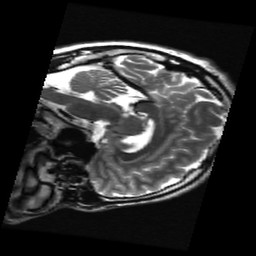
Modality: T2w
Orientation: sagittal
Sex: male
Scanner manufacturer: ge
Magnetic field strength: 3 T
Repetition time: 5 s
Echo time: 0.1019 s